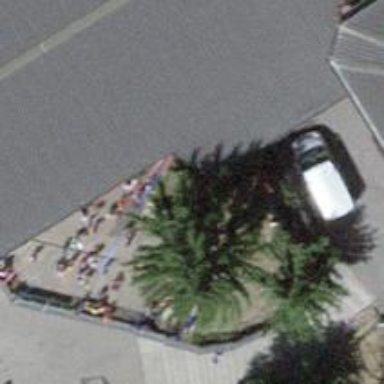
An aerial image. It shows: Paved steps.